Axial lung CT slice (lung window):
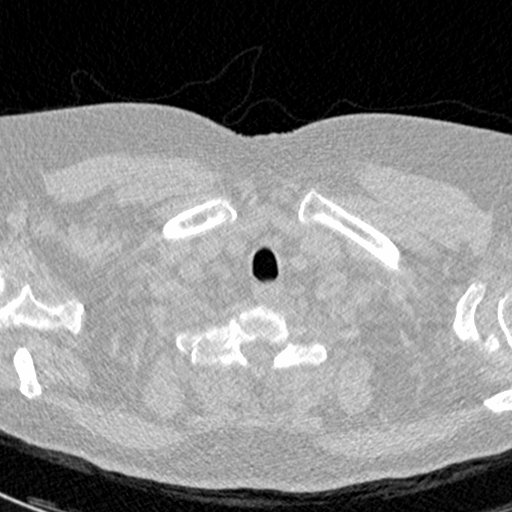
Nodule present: no